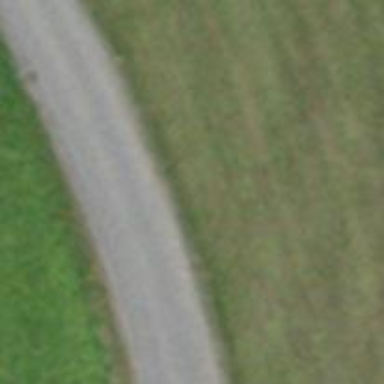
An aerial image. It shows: Asphalt road classified as tertiary.